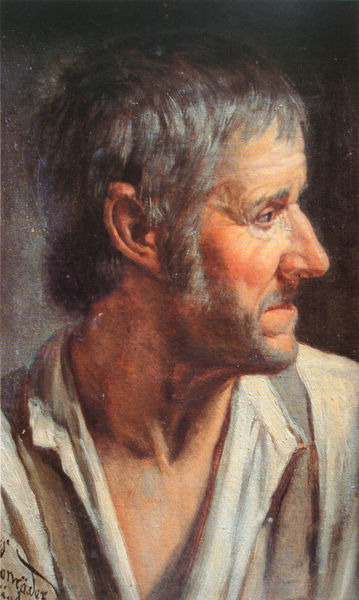
Titel: Männerporträt
Künstler: Georg Conräder
Standort: München
Institution: Privatbesitz
Schlagwörter: gemälde, kopf, mann, schatten, weiß, impressionismus, brust, frankreich, frisur, grau, haar, hell, hintergrund, licht, mund, nase, ohr, pastell, profil, stirn, vordergrund, blick, rot, malerei, alt, bart, hemd, wand, arm, augen, bärtig, falten, gesicht, inkarnat, kragen, leinen, bild, bildnis, blicken, hals, niederlande, portrait, porträt, signatur, öl, auge, gewand, haare, realismus, vater, augenbrauen, brustbild, bruststück, kinn, knopf, lippen, rechts, rosa, schulter, schultern, arbeit, genre, pony, deutschland, schrift, wangen, alter mann, signiert, beleuchtung, nacken, arbeiter, einfach, falte, detail, realistisch, brauen, büste, seitenansicht, maler, mimik, teint, wange, ölfarben, hemdkragen, naht, oberkörper, selbstporträt, weste, kurze haare, bauer, betrachter, corinth, lovis, lovis corinth, offen, alter, greis, hautfarbe, zettel, links, künstler, dreiviertel, selbstbildnis, backenbart, leinwand, koteletten, sonnig, kotletten, abwesend, seitenblick, runzeln, seitenprofil, portät, müde, backe, rötlich, freund, schlüsselbein, oberlippenbart, gesichtszüge, hosenträger, niederland, gefangener, handschrift, verismus, profilansicht, hautfarben, gra, offenes hemd, abgetragen, alles schwarz hier, baart, flammish, geschlossener mund, graue haare, grauhaarig, halsschlagader, landwirt, mittleres alter, nach rechts, offene augen, offener kragen, rote backen, rote wangen, sehnen, seitenansich, umgebungsfarben, unrasiert, weisses hemd, graues haar, seitwärts, aufgeknöpft, kotlette, vordergurnd, stoppel, grei